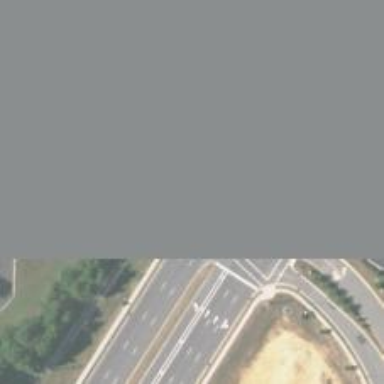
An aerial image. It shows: Marked road crossing.